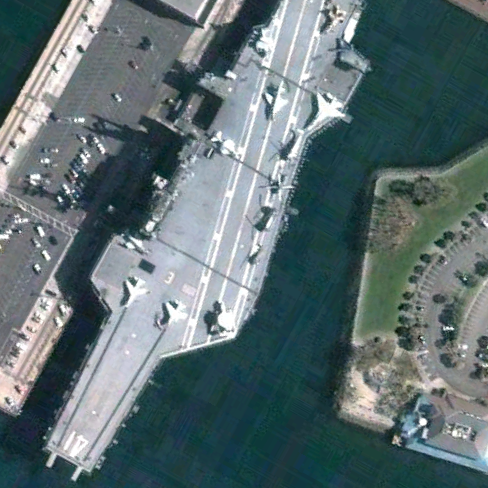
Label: Midway-class_aircraft_carrier